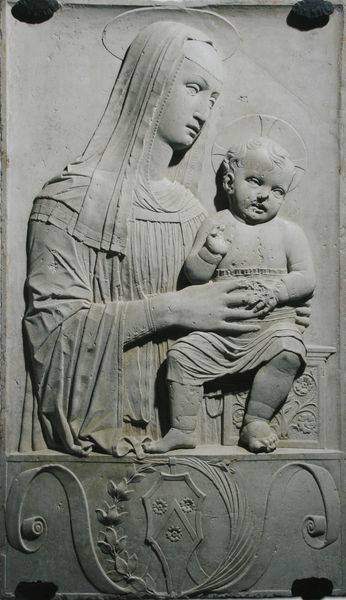
Titel: Madonna mit dem segnenden Kind
Künstler: Pietro Lombardo
Standort: Padua
Institution: Privatsammlung
Schlagwörter: hand, schatten, umhang, weiß, sitzen, blume, blumen, finger, frau, geste, grau, kleid, licht, marmor, mund, nase, ohr, profil, schwarz, blick, blüte, blüten, schleier, tuch, ornament, arm, augen, band, falten, gesicht, halten, kleidung, sockel, stein, ärmel, hals, hände, porträt, brüstung, flach, kirche, auge, gewand, kutte, mantel, sitzend, gewänder, kind, mutter, frontal, kinn, renaissance, schulter, kopfbedeckung, relief, sitz, italien, baby, kopftuch, verzierung, geländer, faltenwurf, platte, podest, steinmetz, knie, zehen, foto, fotografie, fuss, kreuz, balustrade, zweig, zeh, lilie, ranke, kleinkind, girlanden, wappen, gestus, heiligenschein, nimbus, christus, jesus, segen, segnen, heilige, gips, lilien, bänder, maria, madonna, gloriole, heiland, mutter gottes, sohn, heiligenbild, winken, jesuskind, heiligenscheine, kreuznimbus, segensgestus, katholisch, grabstein, maiesta, babyspeck, flachrelief, heligenschein, heilsgeschichte, hand7, rilievo schiacciato, steinmetzkunst, maria mit jesuskind, blütem